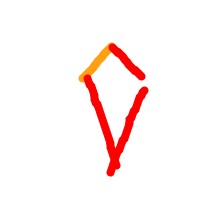
Shape: kite